Field crop: maize
Growth stage: 2
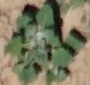
Species: chenopodium